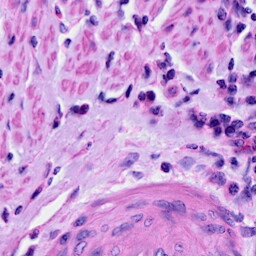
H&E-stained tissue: Cervix